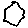
Label: hexagon